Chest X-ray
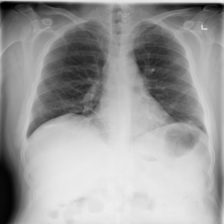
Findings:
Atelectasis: positive
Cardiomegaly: negative
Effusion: negative
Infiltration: negative
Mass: negative
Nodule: negative
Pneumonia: negative
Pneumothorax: negative
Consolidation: negative
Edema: negative
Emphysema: negative
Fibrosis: negative
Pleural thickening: negative
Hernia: negative